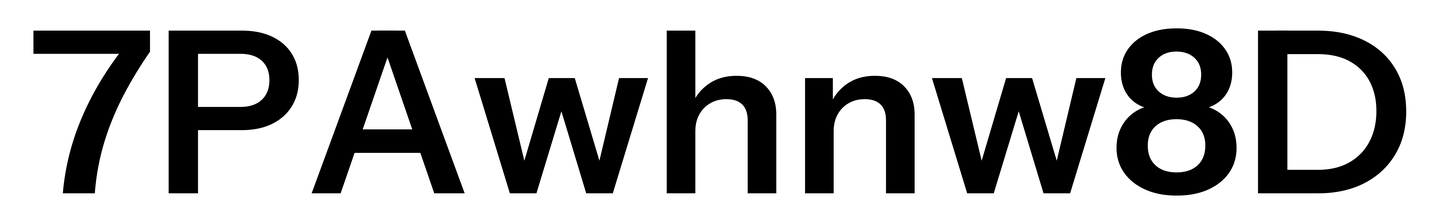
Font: InstrumentSans_SemiBold